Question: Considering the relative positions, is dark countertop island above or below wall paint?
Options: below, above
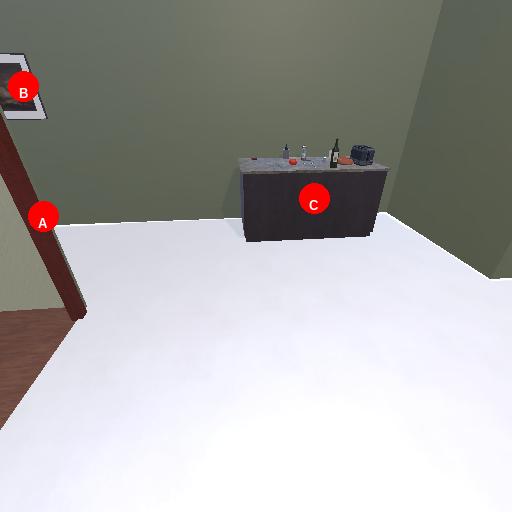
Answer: below